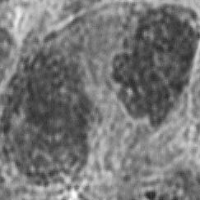
Label: telophase